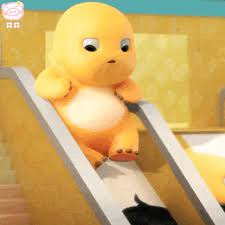
Label: nailong